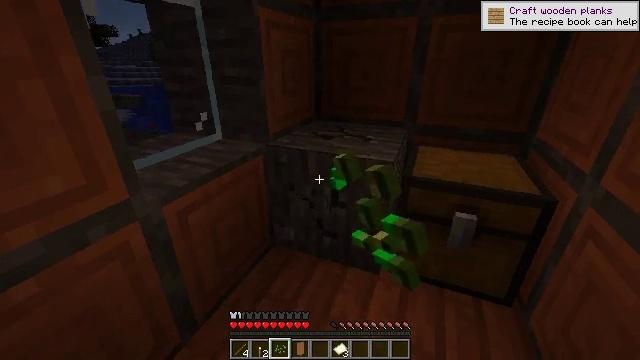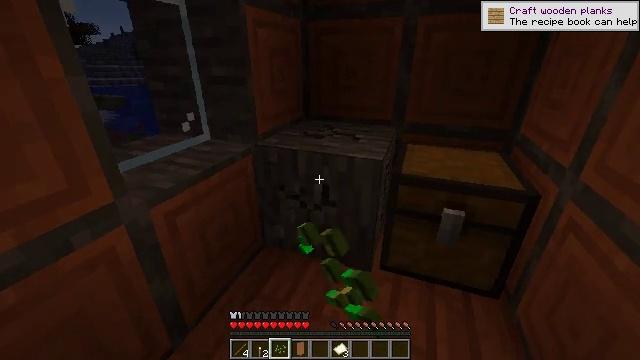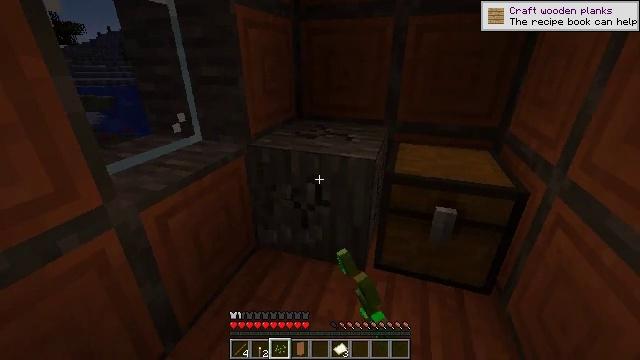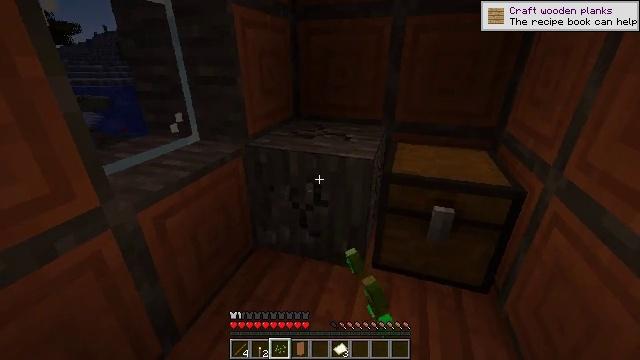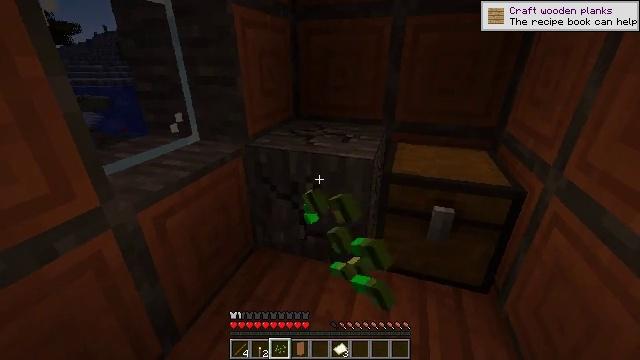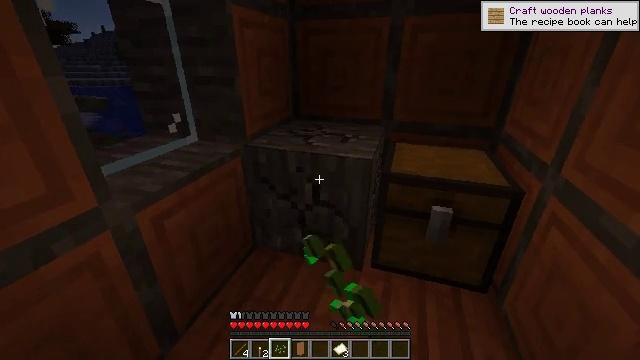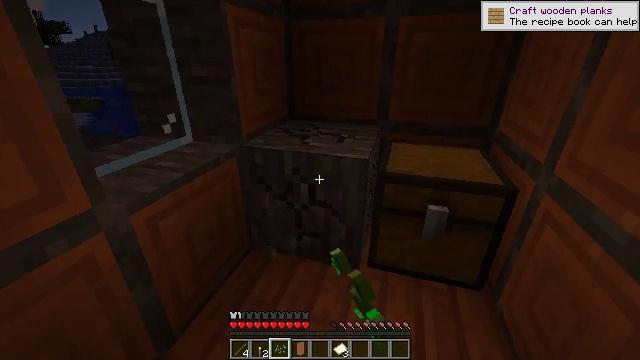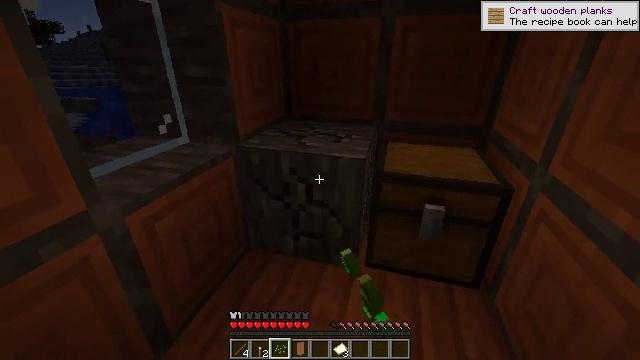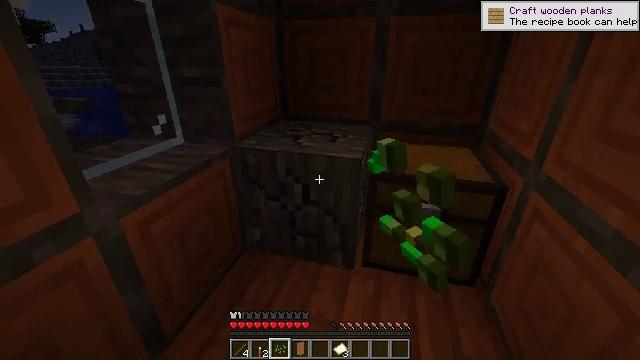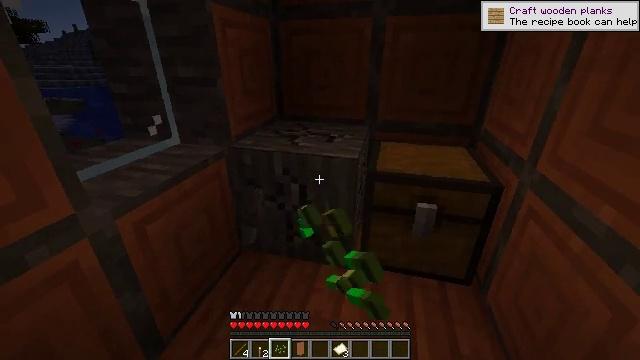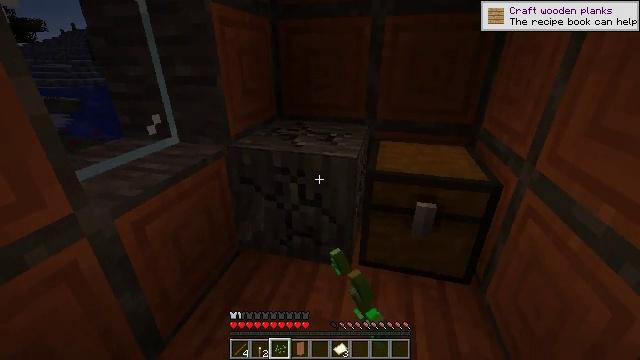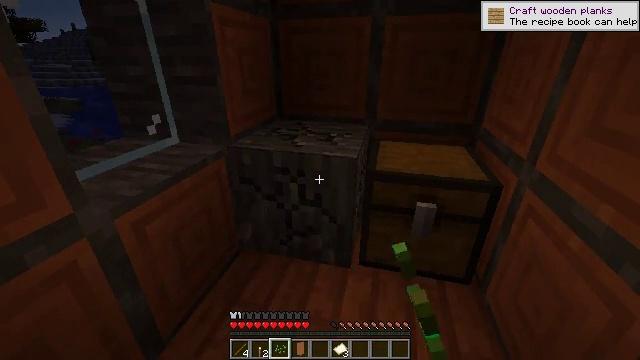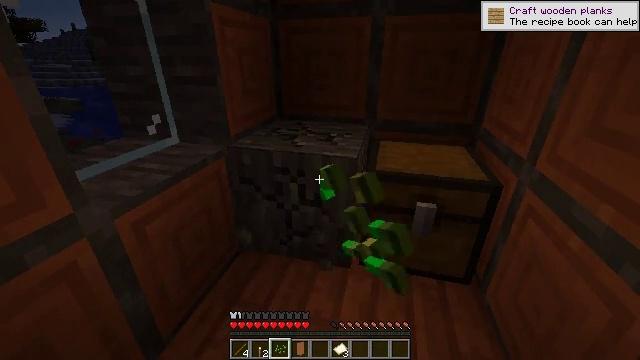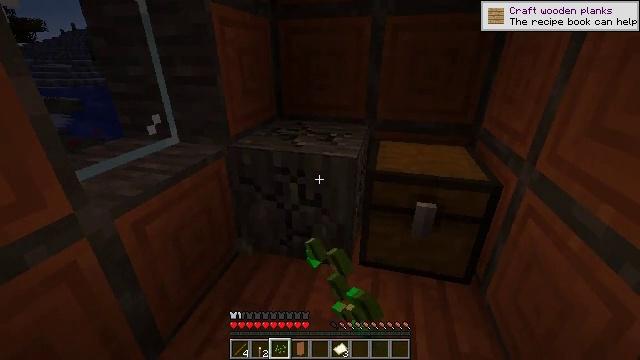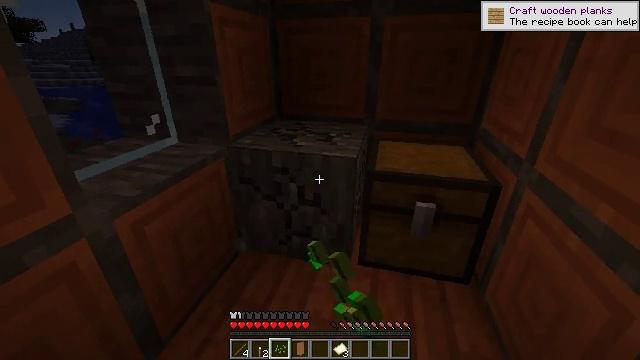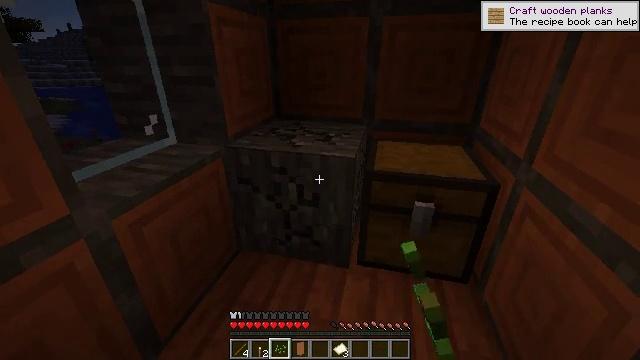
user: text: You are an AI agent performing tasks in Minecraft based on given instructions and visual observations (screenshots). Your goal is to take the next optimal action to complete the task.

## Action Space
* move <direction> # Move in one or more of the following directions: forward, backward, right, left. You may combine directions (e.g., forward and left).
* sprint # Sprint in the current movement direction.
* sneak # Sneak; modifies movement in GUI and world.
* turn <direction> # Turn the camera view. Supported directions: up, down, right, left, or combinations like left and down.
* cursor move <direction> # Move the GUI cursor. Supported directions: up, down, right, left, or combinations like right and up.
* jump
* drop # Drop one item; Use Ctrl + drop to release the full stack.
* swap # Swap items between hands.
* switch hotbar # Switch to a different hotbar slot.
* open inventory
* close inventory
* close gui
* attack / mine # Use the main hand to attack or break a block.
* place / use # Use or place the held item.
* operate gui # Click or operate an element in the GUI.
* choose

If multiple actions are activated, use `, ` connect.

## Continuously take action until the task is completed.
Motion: motion action
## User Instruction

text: Harvest acacia wood for resources.
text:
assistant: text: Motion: turn right, attack / mine
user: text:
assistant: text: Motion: turn right, attack / mine
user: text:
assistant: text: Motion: attack / mine
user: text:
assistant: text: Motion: attack / mine
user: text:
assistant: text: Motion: attack / mine
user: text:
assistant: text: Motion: attack / mine
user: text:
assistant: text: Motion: attack / mine
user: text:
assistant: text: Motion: attack / mine
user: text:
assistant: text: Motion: attack / mine
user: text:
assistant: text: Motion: attack / mine
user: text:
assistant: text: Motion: attack / mine
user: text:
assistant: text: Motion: attack / mine
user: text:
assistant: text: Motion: attack / mine
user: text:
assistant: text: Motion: attack / mine
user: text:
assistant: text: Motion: attack / mine
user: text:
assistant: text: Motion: attack / mine
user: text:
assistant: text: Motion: attack / mine
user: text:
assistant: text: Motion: attack / mine
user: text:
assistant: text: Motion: attack / mine
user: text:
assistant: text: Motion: attack / mine
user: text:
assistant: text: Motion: attack / mine
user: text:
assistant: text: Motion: attack / mine
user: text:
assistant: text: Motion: attack / mine
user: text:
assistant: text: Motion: attack / mine
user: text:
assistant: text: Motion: attack / mine
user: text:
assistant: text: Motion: attack / mine
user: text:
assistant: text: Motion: attack / mine
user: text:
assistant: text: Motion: attack / mine
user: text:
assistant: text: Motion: attack / mine
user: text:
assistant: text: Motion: attack / mine